Question: What is the value of the measurement in the image?
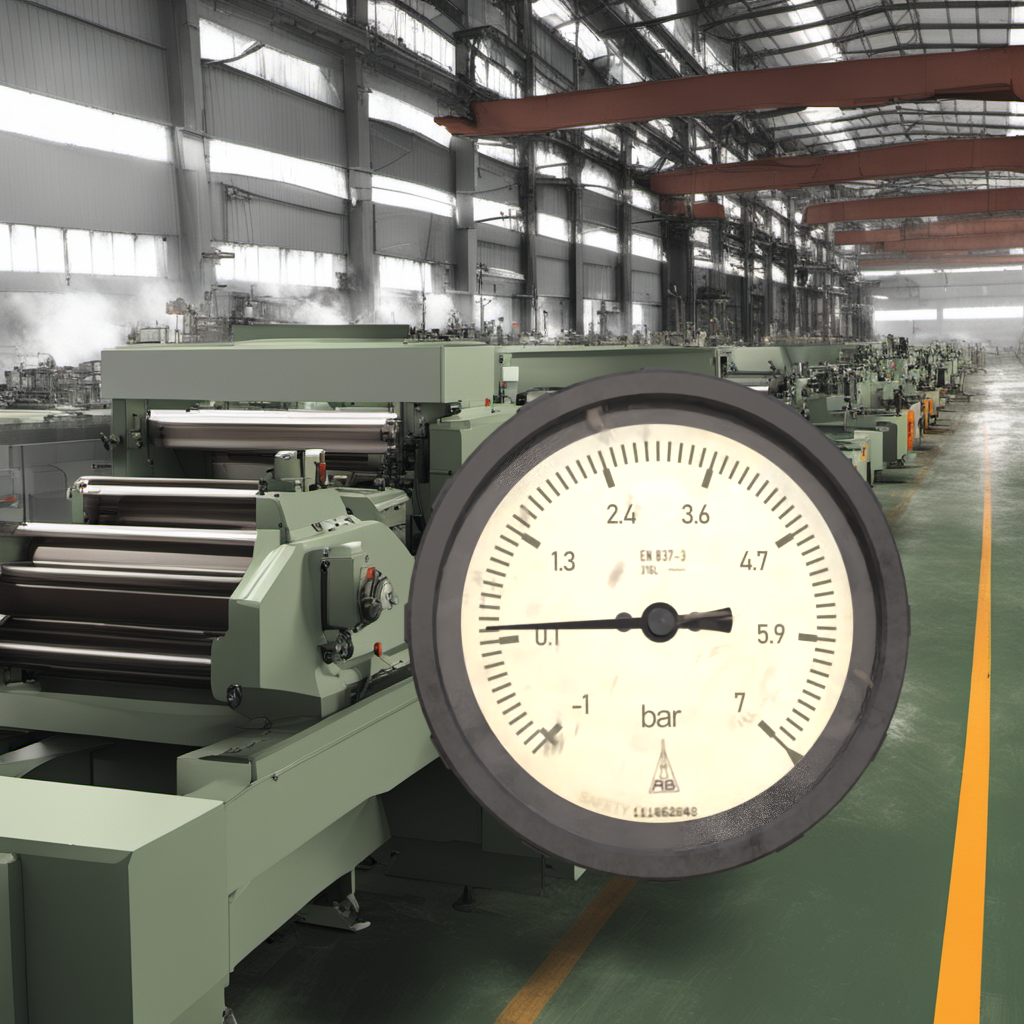
Answer: The result is 0.3
Question: What is the range of the measurement shown in the image?
Answer: The range is from -1 to 7
Question: What is the minimum and maximum reading range of this measurement?
Answer: The minimum value is -1 and the maximum value is 7